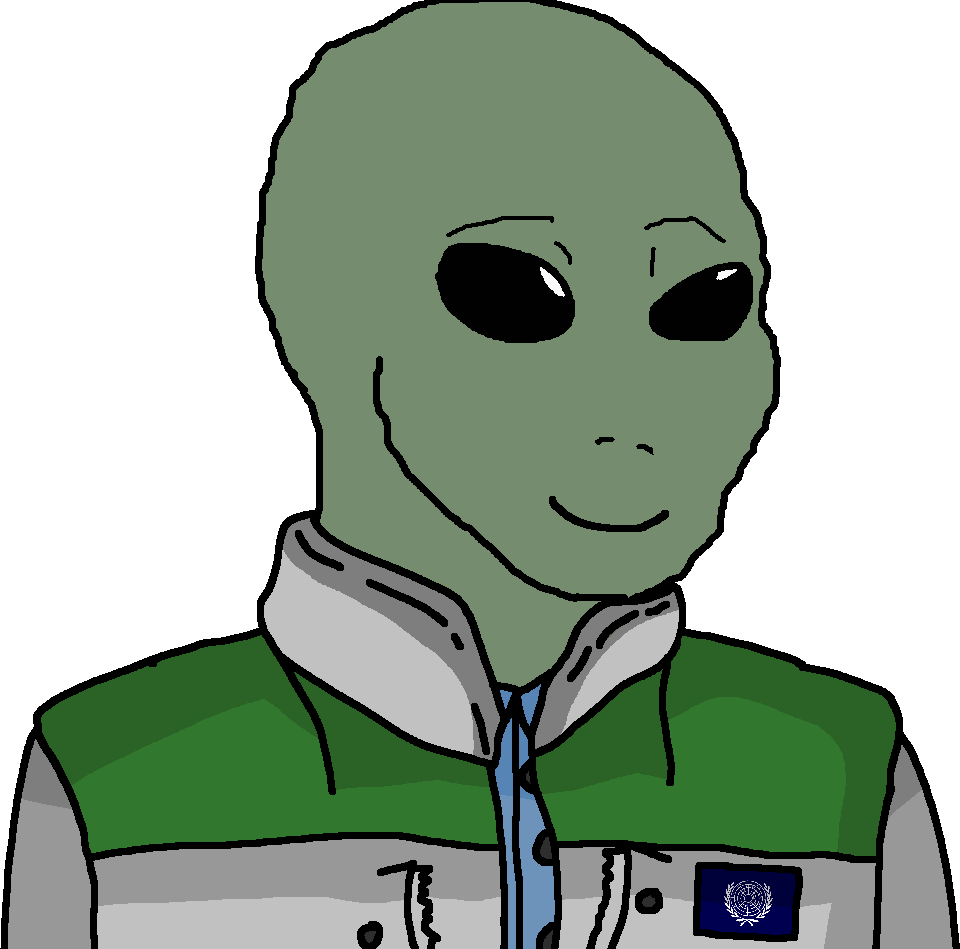
Label: 5_Alien